Field crop: maize
Growth stage: 2
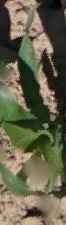
Species: maize